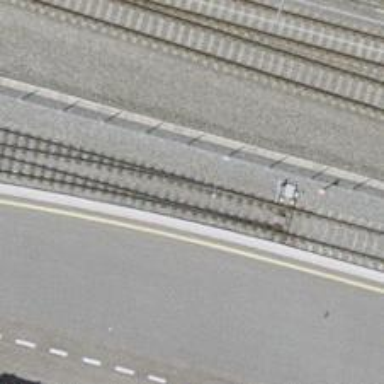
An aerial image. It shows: Railway switch.